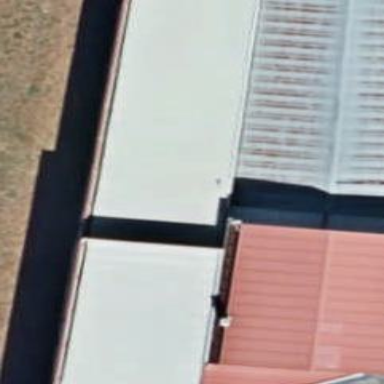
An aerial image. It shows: Industrial building.